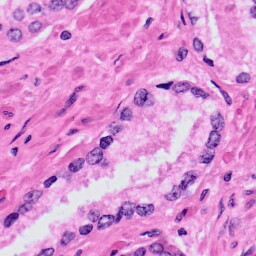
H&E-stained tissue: Prostate